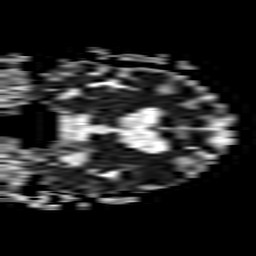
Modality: ADC
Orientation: coronal
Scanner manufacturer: philips
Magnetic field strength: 1.5 T
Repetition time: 3.4 s
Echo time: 0.06922 s